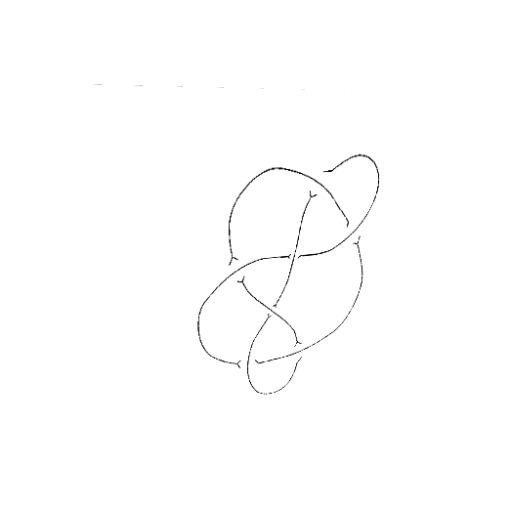
Crossing number: 7